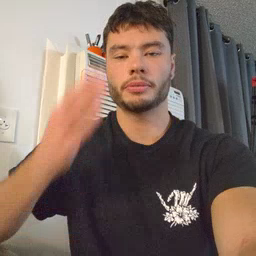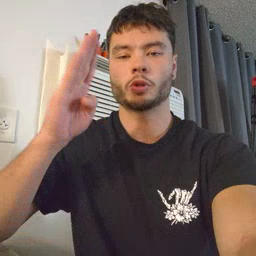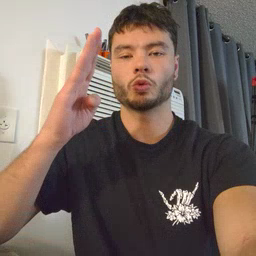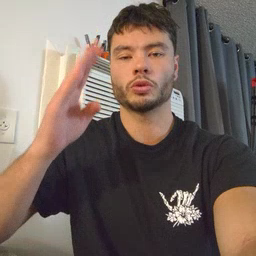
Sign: blue